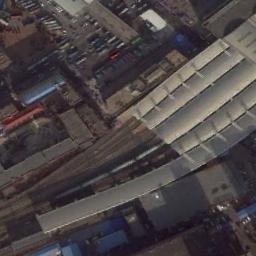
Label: railway_station